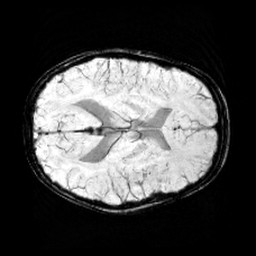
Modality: minIP
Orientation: axial
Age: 10
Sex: female
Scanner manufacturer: siemens
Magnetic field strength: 3 T
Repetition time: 0.027 s
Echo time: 0.02 s